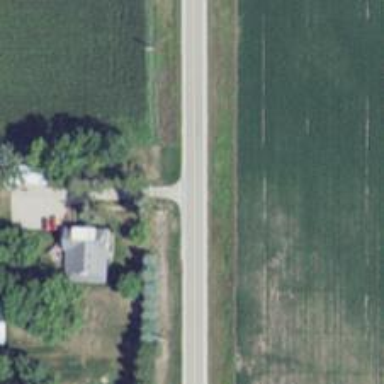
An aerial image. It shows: Secondary road.